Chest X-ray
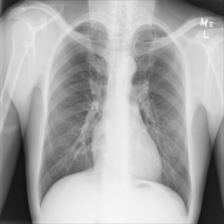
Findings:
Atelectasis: negative
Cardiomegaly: negative
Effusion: negative
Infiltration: positive
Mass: negative
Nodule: negative
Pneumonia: negative
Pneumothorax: negative
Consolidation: negative
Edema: negative
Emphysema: negative
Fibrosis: negative
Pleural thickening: negative
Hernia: negative